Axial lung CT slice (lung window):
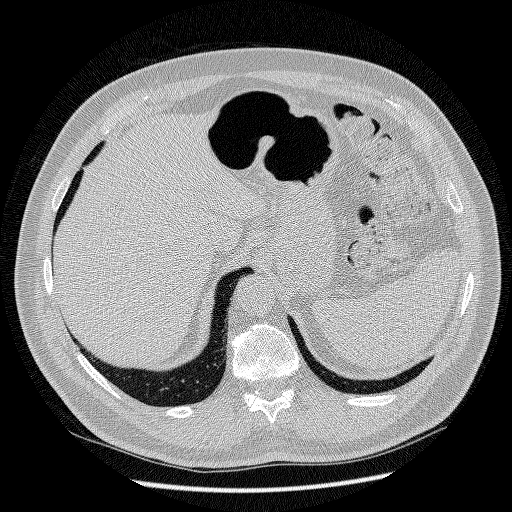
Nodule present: no